Interaction volume radius: 10 \u00c5
Interaction volume height: 15 \u00c5
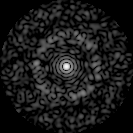
Disorder parameter: 0.8201